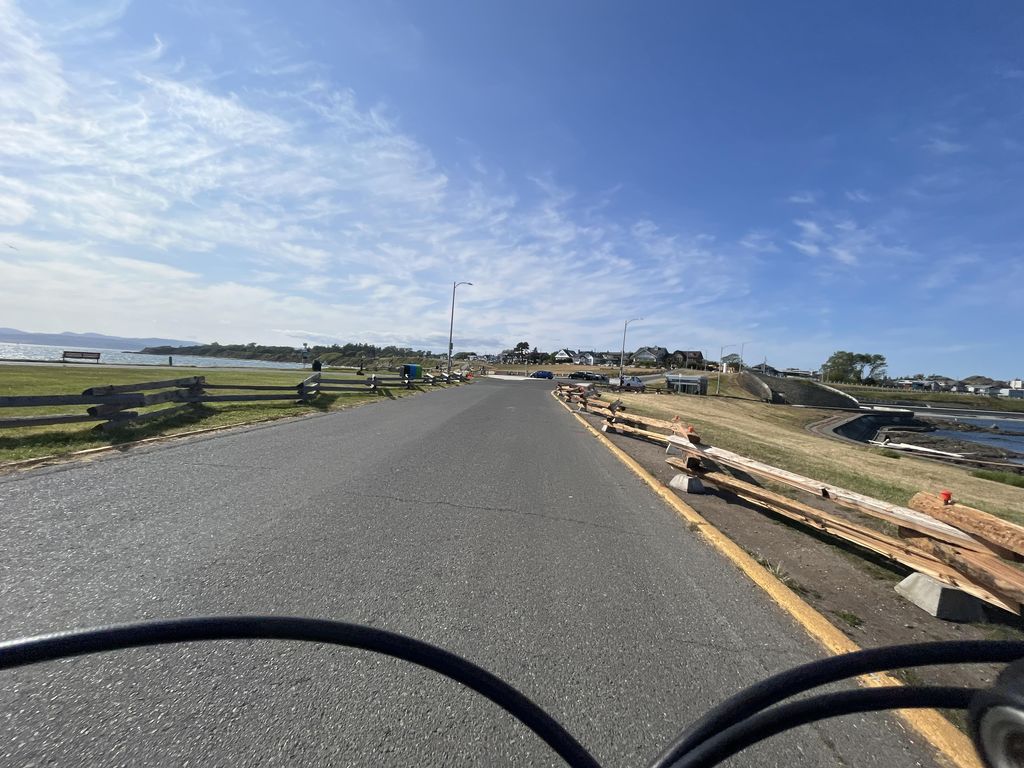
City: victoria